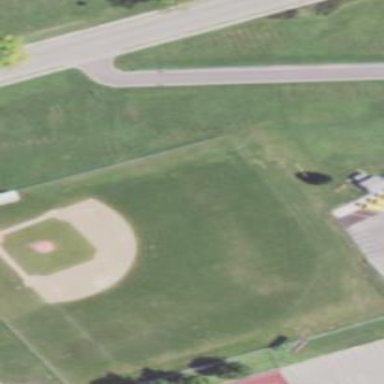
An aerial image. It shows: Baseball pitch for leisure land activities.